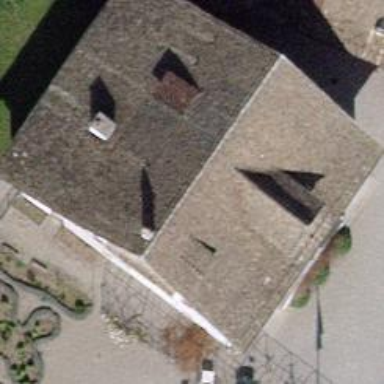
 housing grey-colored restaurant. The roof orientation is across the structure."